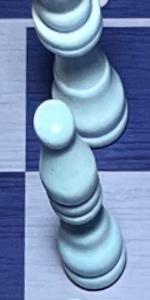
Label: Bishop_White